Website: bh-photo
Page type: customer-info-address
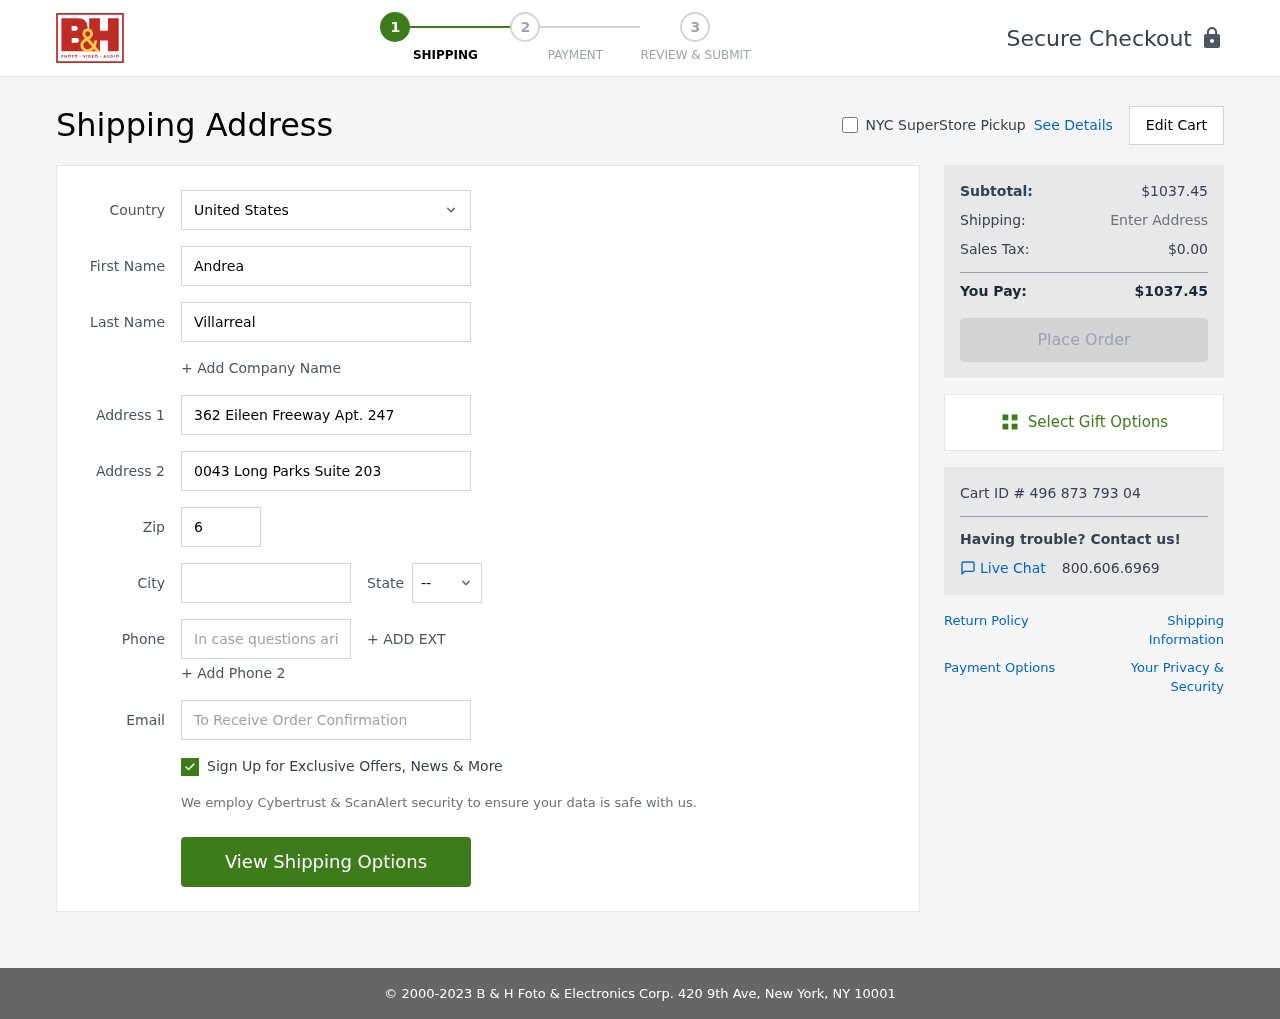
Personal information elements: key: PII_CITY
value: Hallmouth
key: PII_COUNTRY
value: United States
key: PII_EMAIL
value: andreavillarreal@hotmail.com
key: PII_FIRSTNAME
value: Andrea
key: PII_LASTNAME
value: Villarreal
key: PII_PHONE
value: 5627527132
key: PII_POSTCODE
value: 64022
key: PII_STATE_ABBR
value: MS
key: PII_STREET
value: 362 Eileen Freeway Apt. 247
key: PII_STREET2
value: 0043 Long Parks Suite 203
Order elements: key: ORDER_SUBTOTAL
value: $1037.45
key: ORDER_TAX
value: $0.00
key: ORDER_TOTAL
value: $1037.45
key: ORDER_ID
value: Cart ID # 496 873 793 04